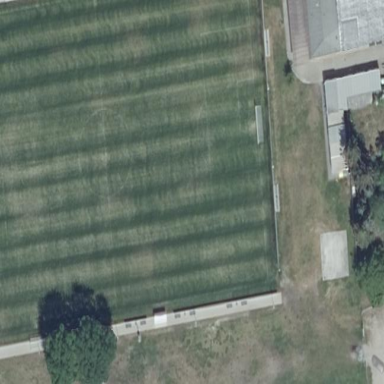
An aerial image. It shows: Soccer pitch designated for leisure and sports activities.